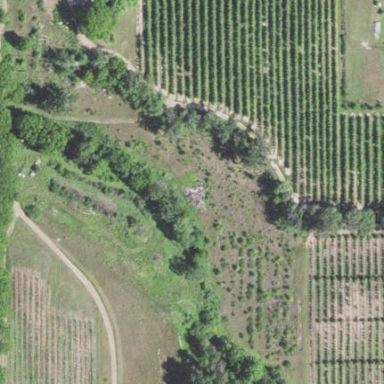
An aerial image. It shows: Orchard.